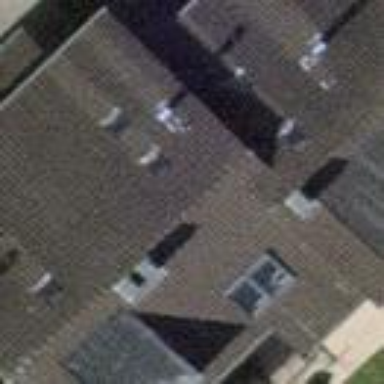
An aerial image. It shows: Terrace building.